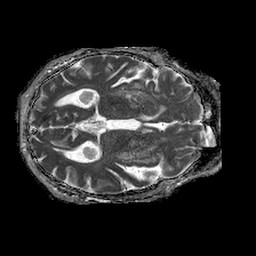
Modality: ADC
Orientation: axial
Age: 76
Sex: male
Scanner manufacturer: philips
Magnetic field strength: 1.5 T
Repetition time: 4.6 s
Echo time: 0.08631 s